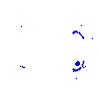
Particle: kaon